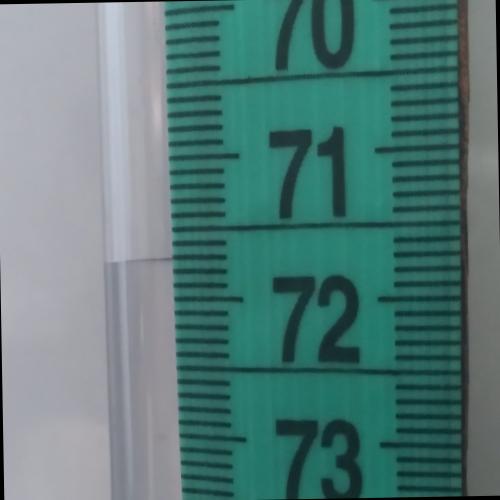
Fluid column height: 71.7 cm